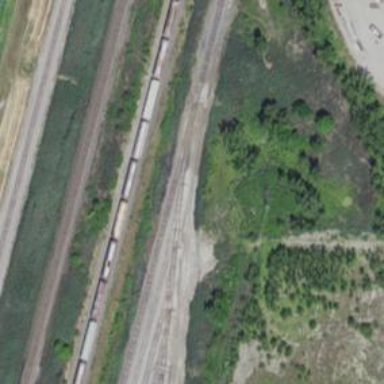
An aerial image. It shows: Railway yard.